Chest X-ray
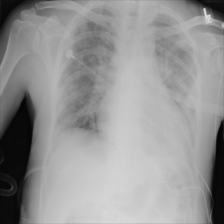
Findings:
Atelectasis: negative
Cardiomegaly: negative
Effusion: negative
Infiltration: negative
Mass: negative
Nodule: negative
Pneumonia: negative
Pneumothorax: negative
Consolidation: positive
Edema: negative
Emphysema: negative
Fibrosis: negative
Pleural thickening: negative
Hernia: negative